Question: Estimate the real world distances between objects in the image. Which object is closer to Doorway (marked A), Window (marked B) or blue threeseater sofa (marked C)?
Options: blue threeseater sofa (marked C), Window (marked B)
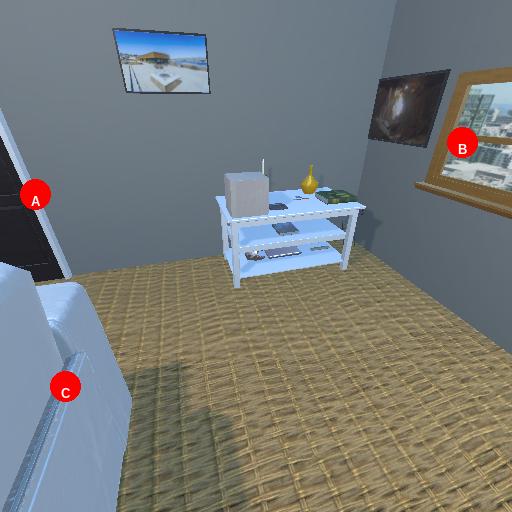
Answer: blue threeseater sofa (marked C)